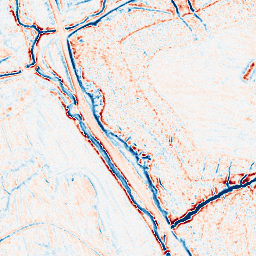
Category: edge_preserving
Decomposition family: bilateral
Decomposition parameters: d: 9
sigma_color: 100
sigma_space: 100
Upsampling method: bicubic
Upsampling parameters: scale: 4
Upsampling scale: 4